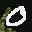
Label: 0